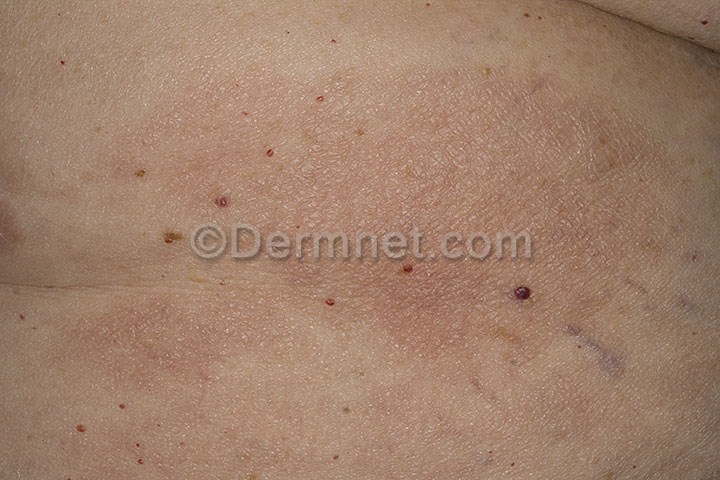
Disease: Actinic Keratosis Basal Cell Carcinoma and other Malignant Lesions